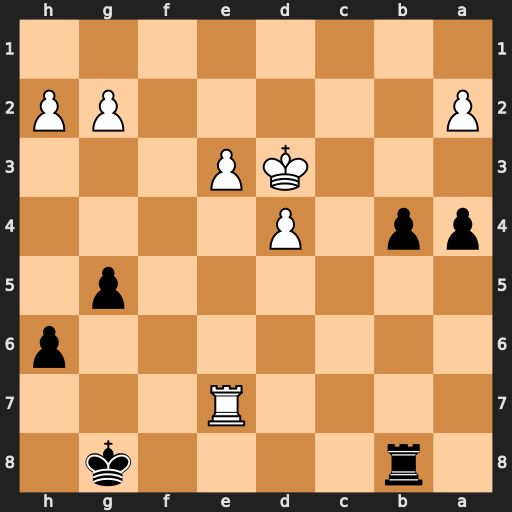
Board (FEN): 1r4k1/4R3/7p/6p1/pp1P4/3KP3/P5PP/8
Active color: b
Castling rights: -
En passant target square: -
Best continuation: b3 axb3 axb3 Re8+ Rxe8